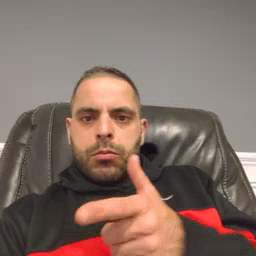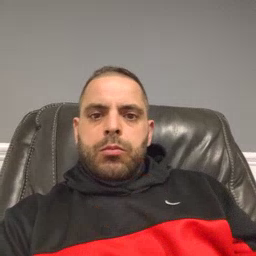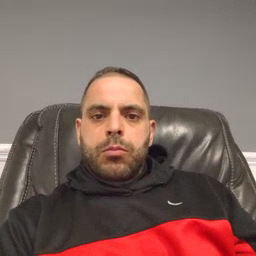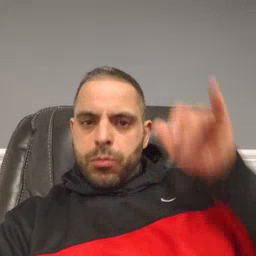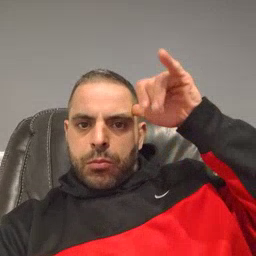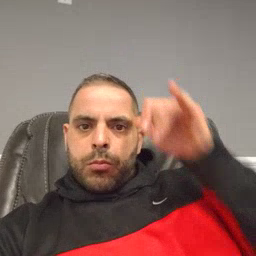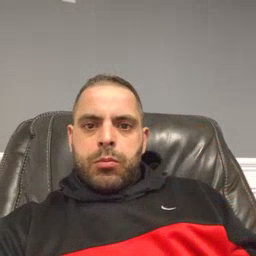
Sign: cow